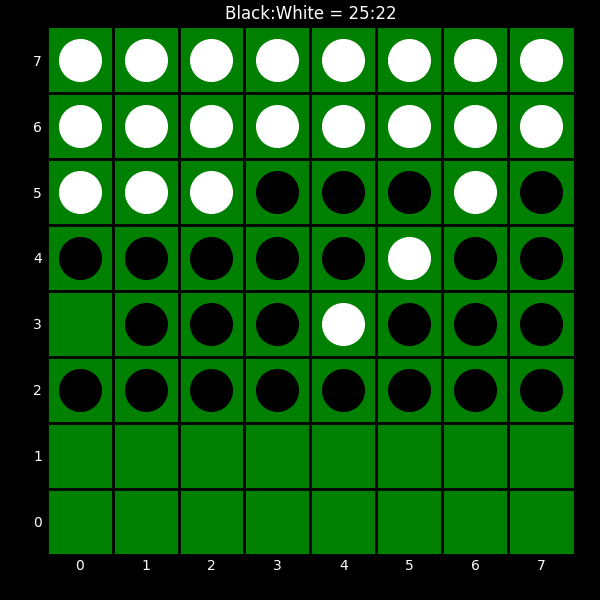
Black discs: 25
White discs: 22